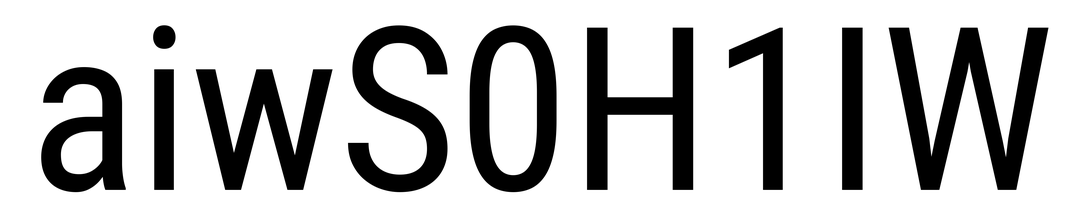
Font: Roboto_Condensed_Regular